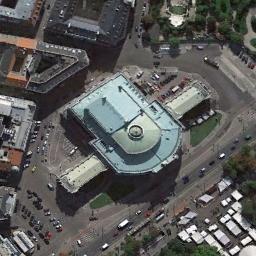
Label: church